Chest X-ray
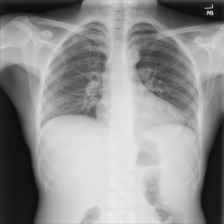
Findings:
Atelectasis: positive
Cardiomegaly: negative
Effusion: negative
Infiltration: positive
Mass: negative
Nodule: negative
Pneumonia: negative
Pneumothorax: negative
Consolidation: negative
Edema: negative
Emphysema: negative
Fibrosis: negative
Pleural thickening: negative
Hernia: negative